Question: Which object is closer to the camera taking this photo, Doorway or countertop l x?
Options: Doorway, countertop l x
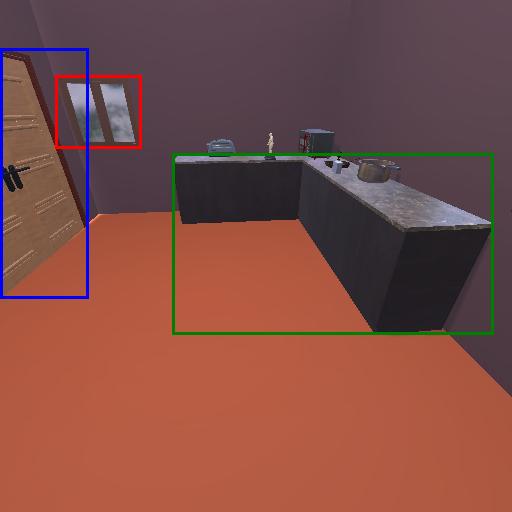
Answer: Doorway